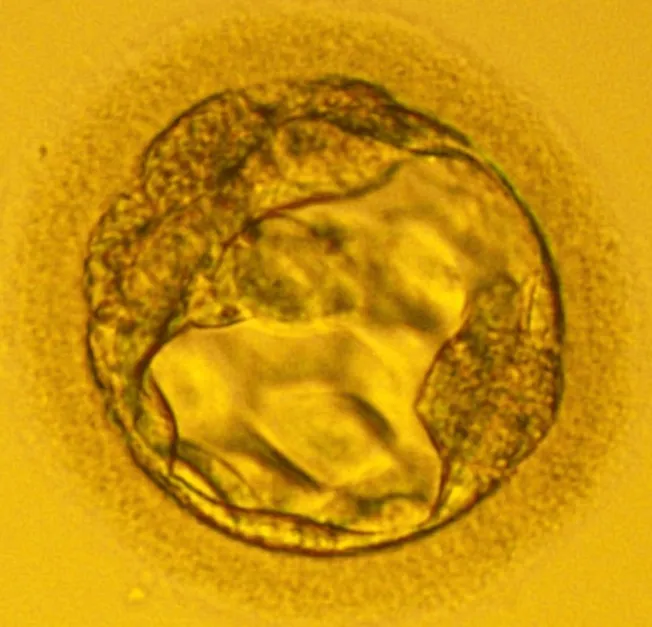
Day 5 poor quality embryo of grade 3BB.
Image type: radiology (mri)